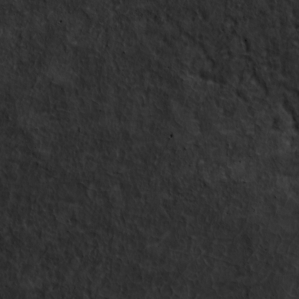
Label: non_frost